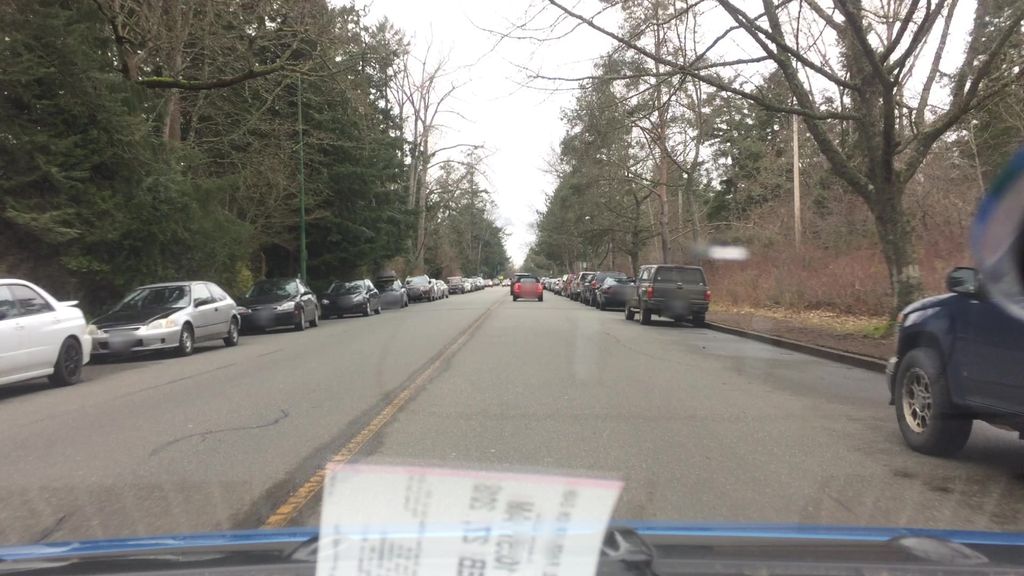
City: victoria